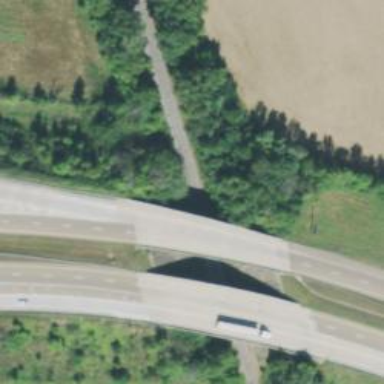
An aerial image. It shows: Motorway bridge.